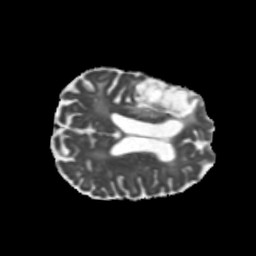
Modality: MD
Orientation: axial
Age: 75
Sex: male
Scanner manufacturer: siemens
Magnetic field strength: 3 T
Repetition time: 5.25 s
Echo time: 0.08 s